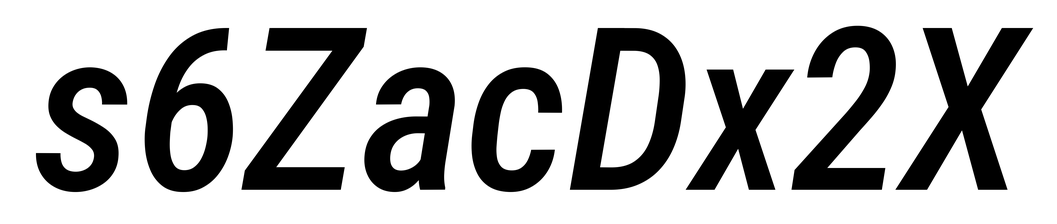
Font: Roboto-Italic_Condensed_Medium_Italic